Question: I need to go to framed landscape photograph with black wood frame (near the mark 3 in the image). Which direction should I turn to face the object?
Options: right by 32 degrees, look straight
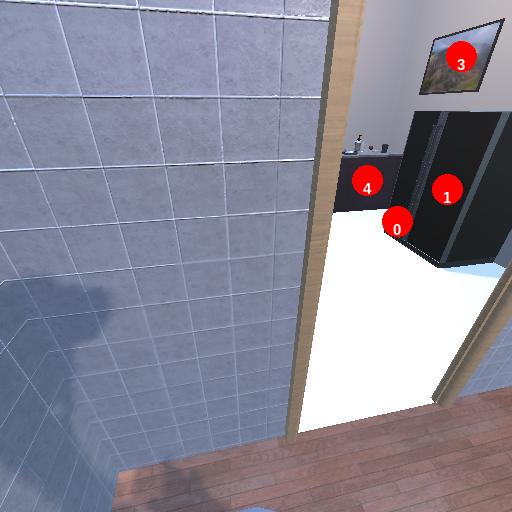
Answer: right by 32 degrees